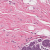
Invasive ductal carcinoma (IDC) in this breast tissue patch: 0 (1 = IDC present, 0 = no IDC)